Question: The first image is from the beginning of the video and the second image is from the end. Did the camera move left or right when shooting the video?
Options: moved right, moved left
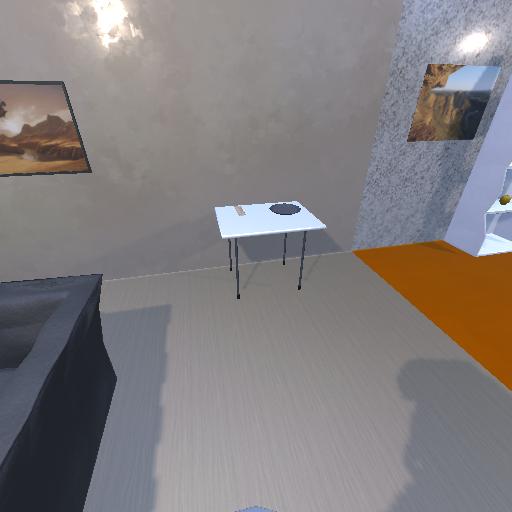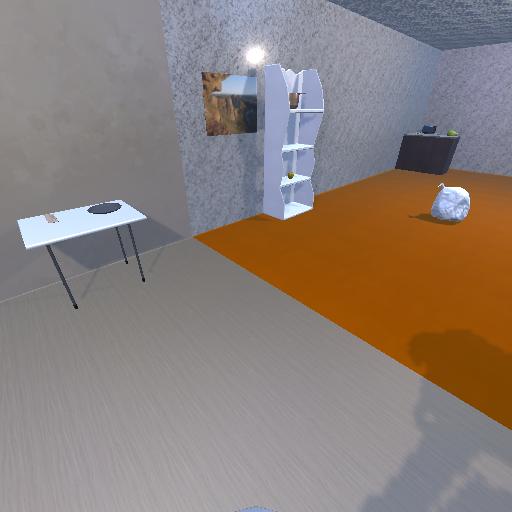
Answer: moved right